Question: It doesn't seem like Twitter Fabric for Android/Java supports multiple media entities correctly, at least not without any additional configurations.
I posted a tweet with two pics and it showed as expected in the official and unofficial Twitter clients as two pics (<URL>.
When I used my client, which uses Twitter Fabric, the MediaEntity POJO list that gets built contains only one element (one pic). Since I've used Fabric, I've never seen this list grow at all.
Gradle config:
'''
compile('com.twitter.sdk.android:twitter:1.1.1@aar') {
transitive = true;
}
'''
API usage:
'''
statusesService.userTimeline(userId, userName, MAX_NUM_TWEETS_FETCHED, since, max, false, false, true, true, new Callback<List<Tweet>>() { ... }
'''
MediaEntity's fields (note how media's size is only 1 when it seems it should be 2):

Is this a bug? If so, is there a workaround?
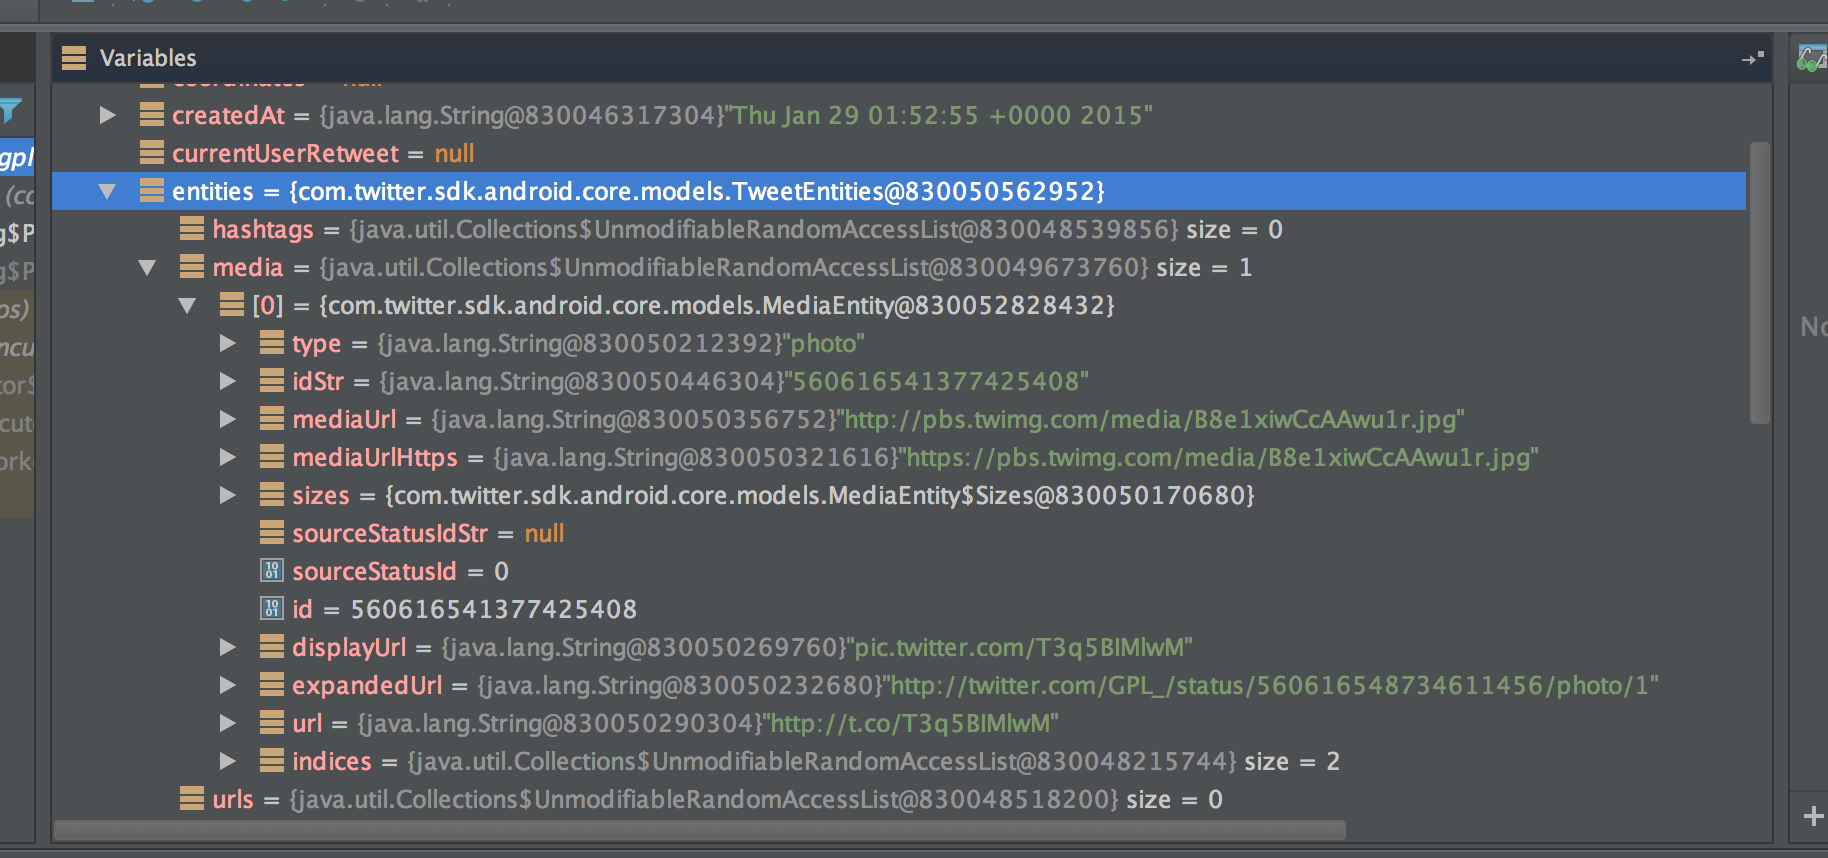
Answer: I contacted support for Fabric and this is apparently a limitation. I asked for any workarounds and ETA for the fix as a response so I guess I'll wait to see what they say.